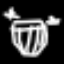
Label: diamond